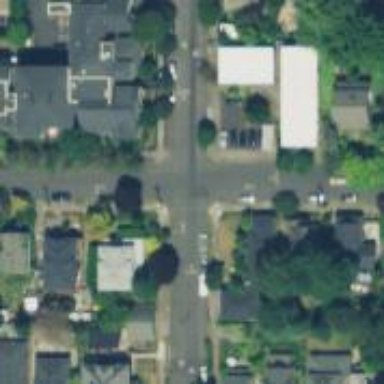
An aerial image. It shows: Residential road with asphalt surface and separate sidewalk.